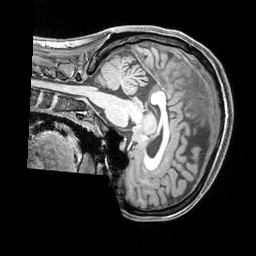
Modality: T1w
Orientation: sagittal
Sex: female
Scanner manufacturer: siemens
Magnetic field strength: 3 T
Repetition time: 2.3 s
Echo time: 0.00226 s